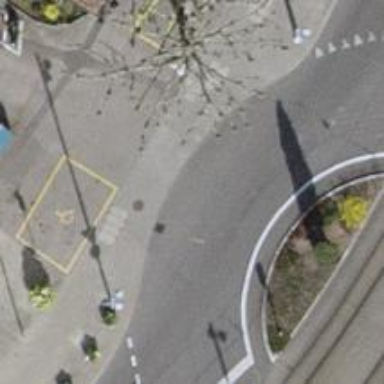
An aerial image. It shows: Secondary road with asphalt surface leading to roundabout.